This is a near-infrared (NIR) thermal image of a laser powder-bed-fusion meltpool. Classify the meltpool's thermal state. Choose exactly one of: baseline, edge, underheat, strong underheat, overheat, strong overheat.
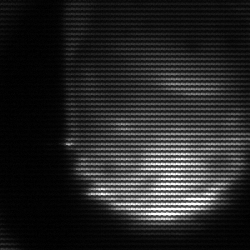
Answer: edge